Question: I want to be able to create an alphabet pagination of some sort, where you have A-Z and each have a link to filter by letter, however, I want to be able to label the letters with a background indicating that there are records that starts with the letter.
It looks like this so far, showing labelled letters:

On another thing, I'm using pagination for the results which is obviously using 'LIMIT' on the query, so I cannot use 'SUBSTRING' on the column then lay them out with the letters, I was wondering if it's possible to do it in one query while the search picks out the records with the records that starts with the letter.
I need to be able to the letters that has the filled background, indicating that there is one record per letter, if there isn't any records to a letter, it shouldn't show the filled background.
Is it possible to do this; within one query?
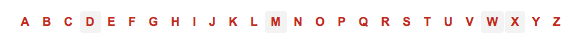
Answer: > I was wondering if it's possible to do it in one query
The wish of having in just one query makes no sense. Each query should do one and just one particular piece of work.
So your script obviously consists of 2 parts for now:
1. Retrieve a set of records paginated by LIMIT
2. Retrieve the distinct list of first letters
So perform 2 queries.